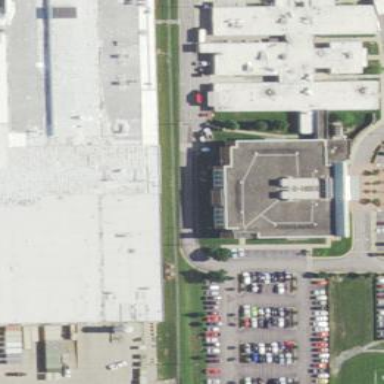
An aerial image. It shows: Hospital building.